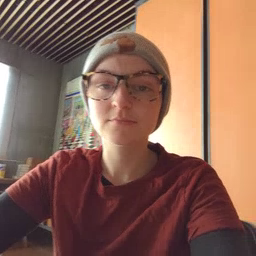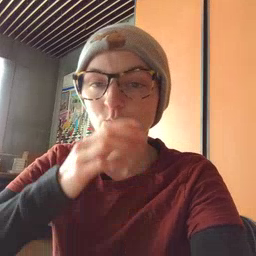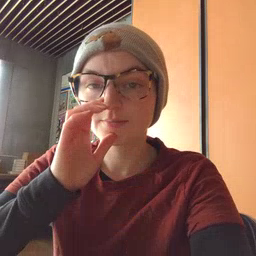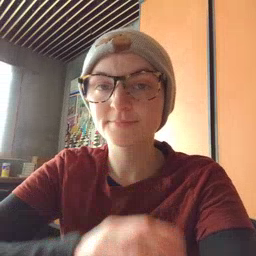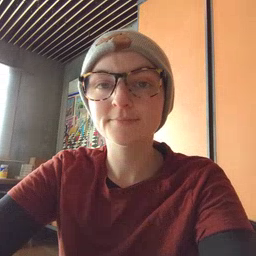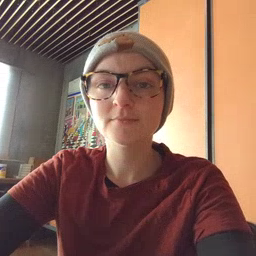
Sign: drink